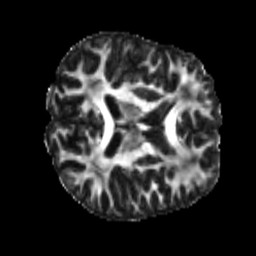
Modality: FA
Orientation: axial
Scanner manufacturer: siemens
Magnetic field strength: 3 T
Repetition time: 4 s
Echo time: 0.0594 s